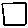
Label: square